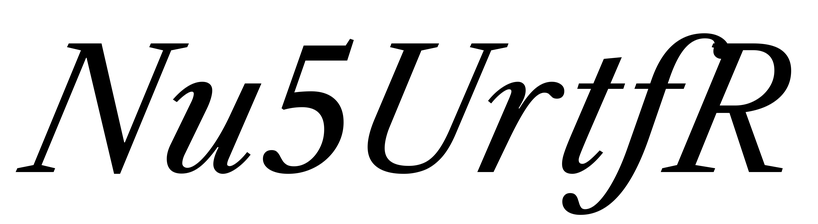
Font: LibreCaslonText-Italic_Italic